Question: The Click Event form a Context Menu Item is not raised when the cursor is outside the taskpane.
I have no idea how get it working.
90% of the time, the click is outside the task Pane.

When the context menu is openned, the sub menus are often displayed outside the task pane (see picture below).
In such cases, the click event from the context Menu is not raised.
I have absolutly no idea how to make this work.
Any ideas?
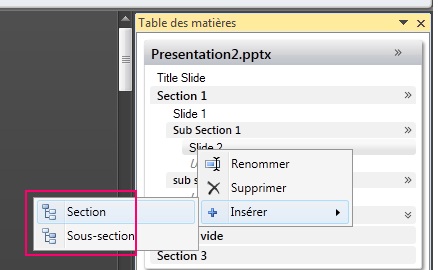
Answer: The Custom Task Pane has focus problems with WPF Context Menus. Look <URL>.
I have the same problems. Actually I use one of the recommended workarounds (<URL>. Is is working, but I am not very happy with this clumsy solution.